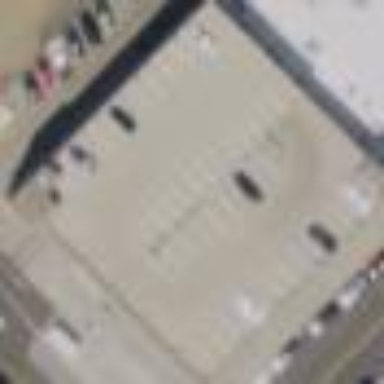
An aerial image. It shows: Multi-storey parking building.